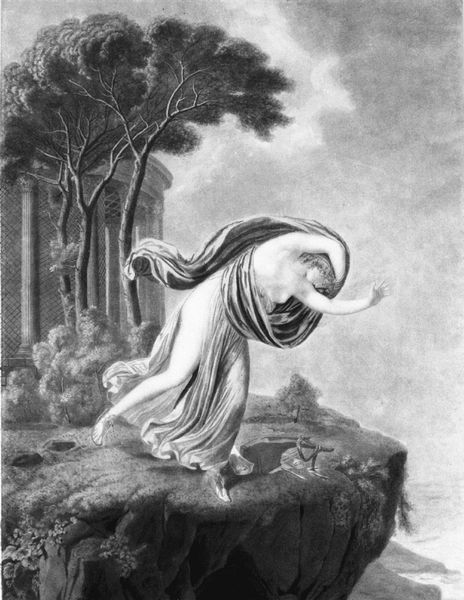
Titel: Sappho (nach Johann August Nahl d. J. (1752-1825)
Künstler: Johann Joseph Freidhoff
Institution: Anhaltische Gemäldegalerie Dessau, Inv. Nr. G 321
Schlagwörter: baum, berg, dunkel, gewitter, himmel, nackt, schatten, wasser, wolken, bäume, äste, brust, frau, hell, licht, nacht, säule, säulen, gras, wolke, arme, tod, ast, gewand, haare, pflanzen, wald, abhang, fels, tiefe, klippe, flucht, antike, abgrund, selbstmord, stich, verzweiflung, sturz, tempel, rundtempel, lucht, kupferstich, stürzen, fau, fra, suizid, verfolgt, frau mit kleid, bsen, stürzende, kleid weht, wehendes gewand